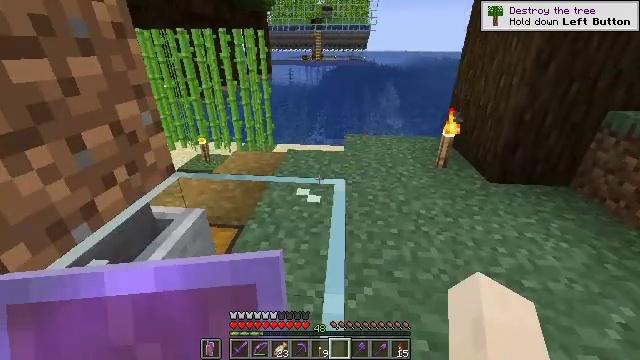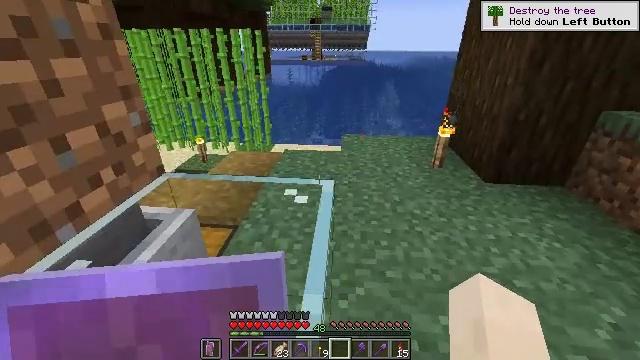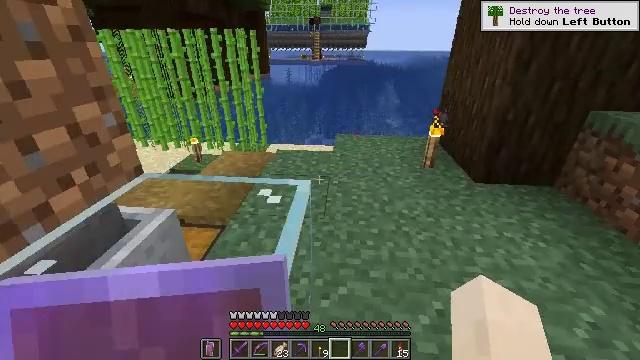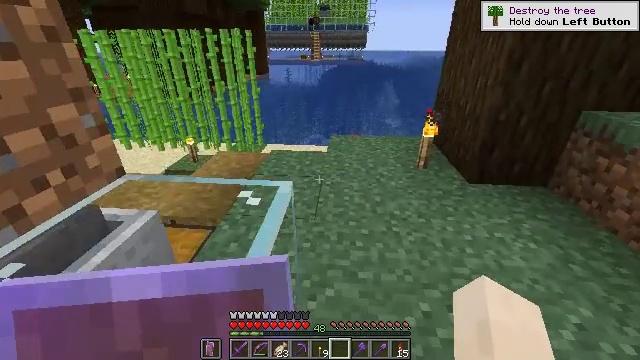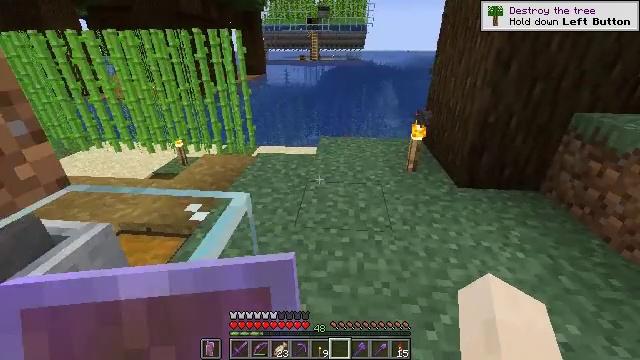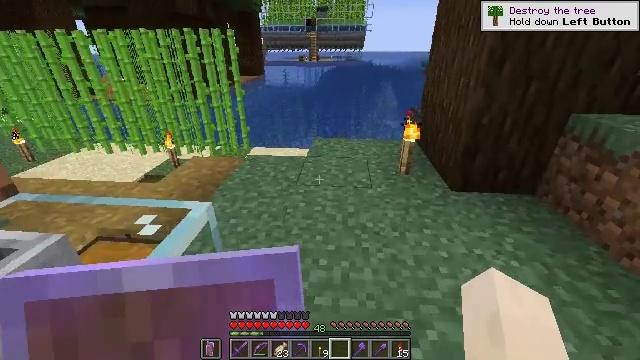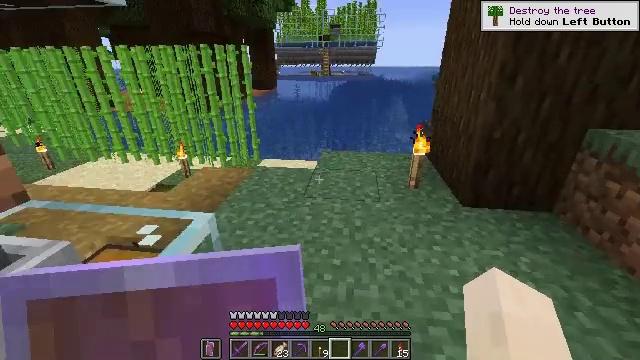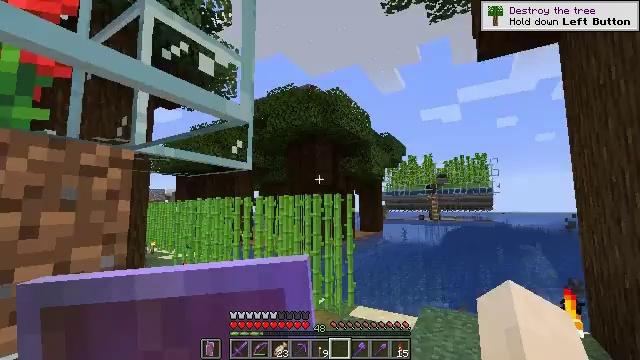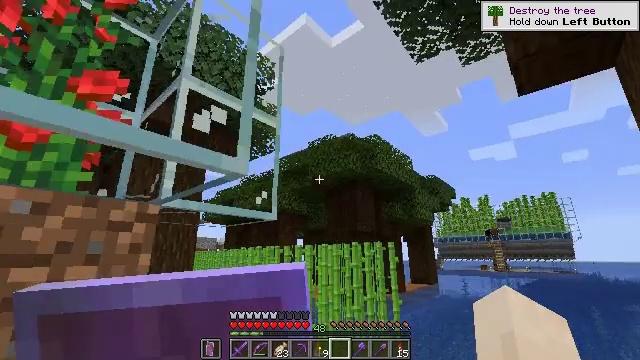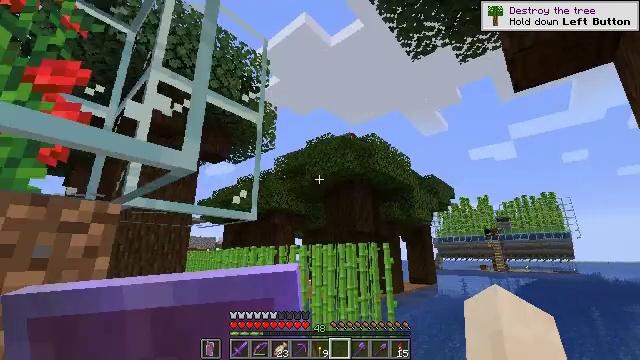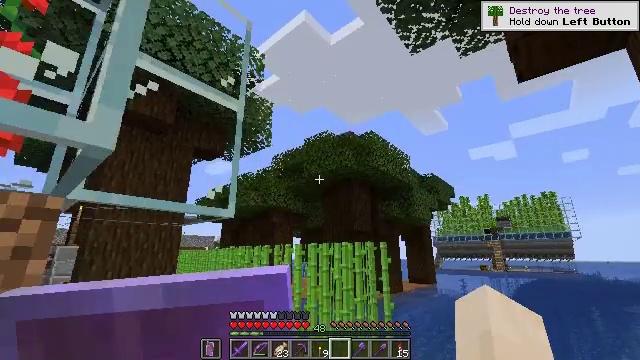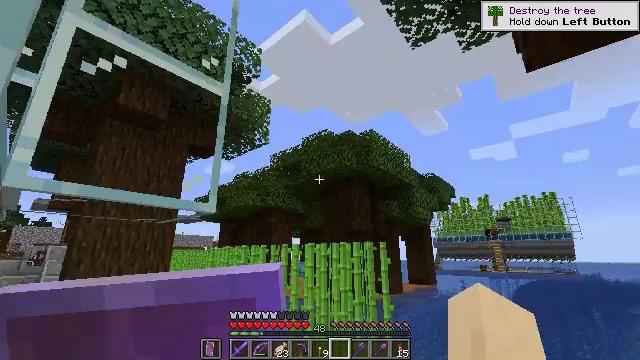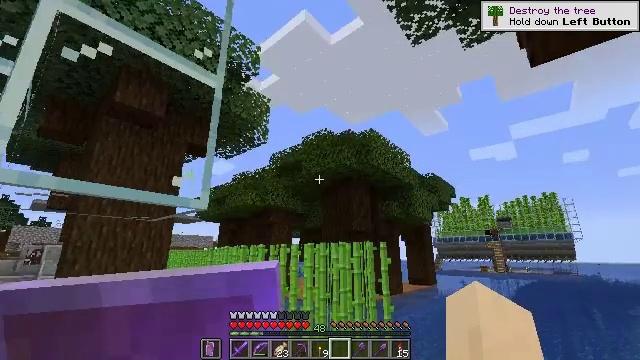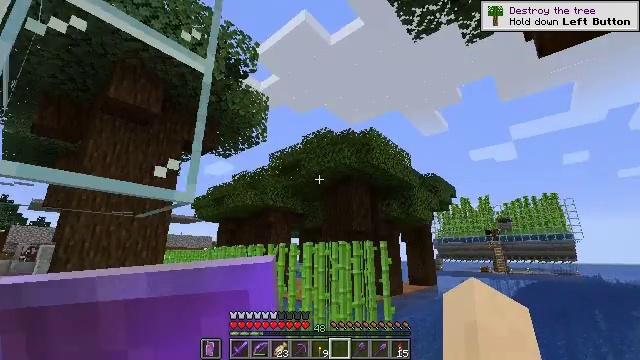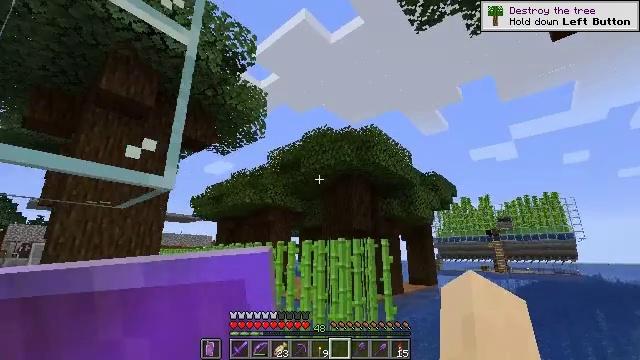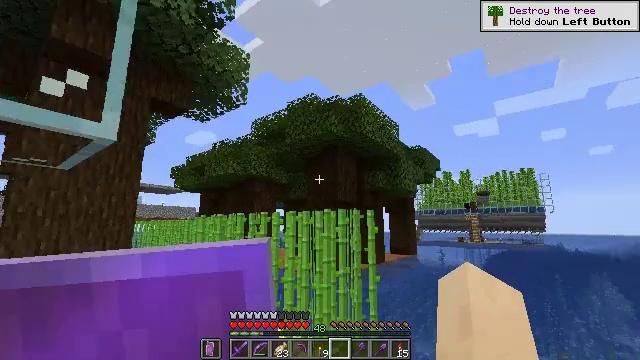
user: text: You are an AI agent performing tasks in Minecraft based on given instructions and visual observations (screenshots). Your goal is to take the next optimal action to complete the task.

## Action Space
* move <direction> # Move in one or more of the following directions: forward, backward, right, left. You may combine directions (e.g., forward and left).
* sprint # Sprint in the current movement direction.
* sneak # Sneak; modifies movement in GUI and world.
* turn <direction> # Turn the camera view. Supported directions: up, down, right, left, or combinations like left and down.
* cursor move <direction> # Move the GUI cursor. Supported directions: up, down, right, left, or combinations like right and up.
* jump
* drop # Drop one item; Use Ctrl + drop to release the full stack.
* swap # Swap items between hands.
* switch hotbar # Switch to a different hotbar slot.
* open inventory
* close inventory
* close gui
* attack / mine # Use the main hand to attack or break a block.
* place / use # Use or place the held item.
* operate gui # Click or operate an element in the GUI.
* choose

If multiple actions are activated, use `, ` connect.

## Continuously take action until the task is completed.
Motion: motion action
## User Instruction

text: craft item air
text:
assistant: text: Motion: move forward and move right
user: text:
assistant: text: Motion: move forward and move right
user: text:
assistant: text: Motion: move forward and move right
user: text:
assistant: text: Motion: move forward and move right
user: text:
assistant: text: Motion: move forward and move right
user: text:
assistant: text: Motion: move forward and move right, turn left and up
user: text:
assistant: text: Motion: move forward and move right, turn left and up
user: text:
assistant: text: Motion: move forward and move right, turn left and up
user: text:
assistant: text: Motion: move forward
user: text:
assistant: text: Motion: move forward
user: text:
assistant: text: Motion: move forward
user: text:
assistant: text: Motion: move forward
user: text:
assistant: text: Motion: move forward
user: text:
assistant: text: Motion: move forward
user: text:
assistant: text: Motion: move forward, turn right and down
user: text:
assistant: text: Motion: move forward, turn right and down
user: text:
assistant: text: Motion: move forward, turn right and down
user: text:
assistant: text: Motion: move forward
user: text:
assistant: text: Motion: move forward, turn left and down
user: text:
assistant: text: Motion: move forward, turn left and down
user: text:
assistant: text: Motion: move forward
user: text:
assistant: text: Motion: move forward
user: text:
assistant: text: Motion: move forward
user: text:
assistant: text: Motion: move forward
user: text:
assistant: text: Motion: move forward
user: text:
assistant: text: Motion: no_op
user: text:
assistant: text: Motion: no_op
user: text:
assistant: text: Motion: no_op
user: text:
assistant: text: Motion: no_op
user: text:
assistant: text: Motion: no_op